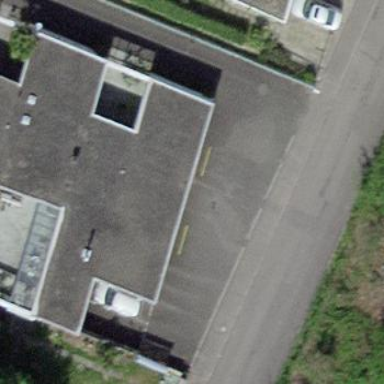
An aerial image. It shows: Group of garages.